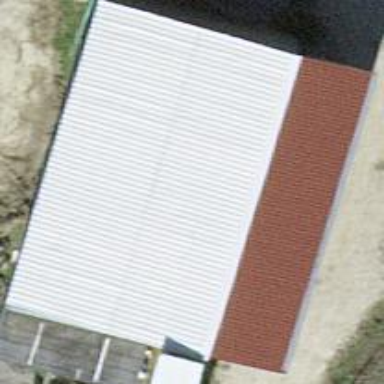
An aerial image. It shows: Skillion-roofed farm auxiliary building.